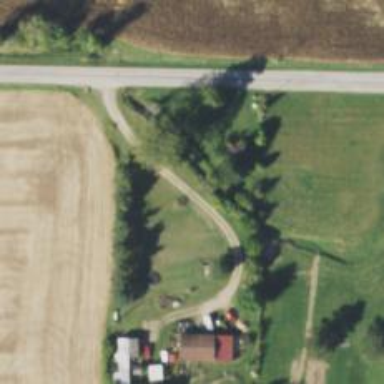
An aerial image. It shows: Driveway leading to service road.